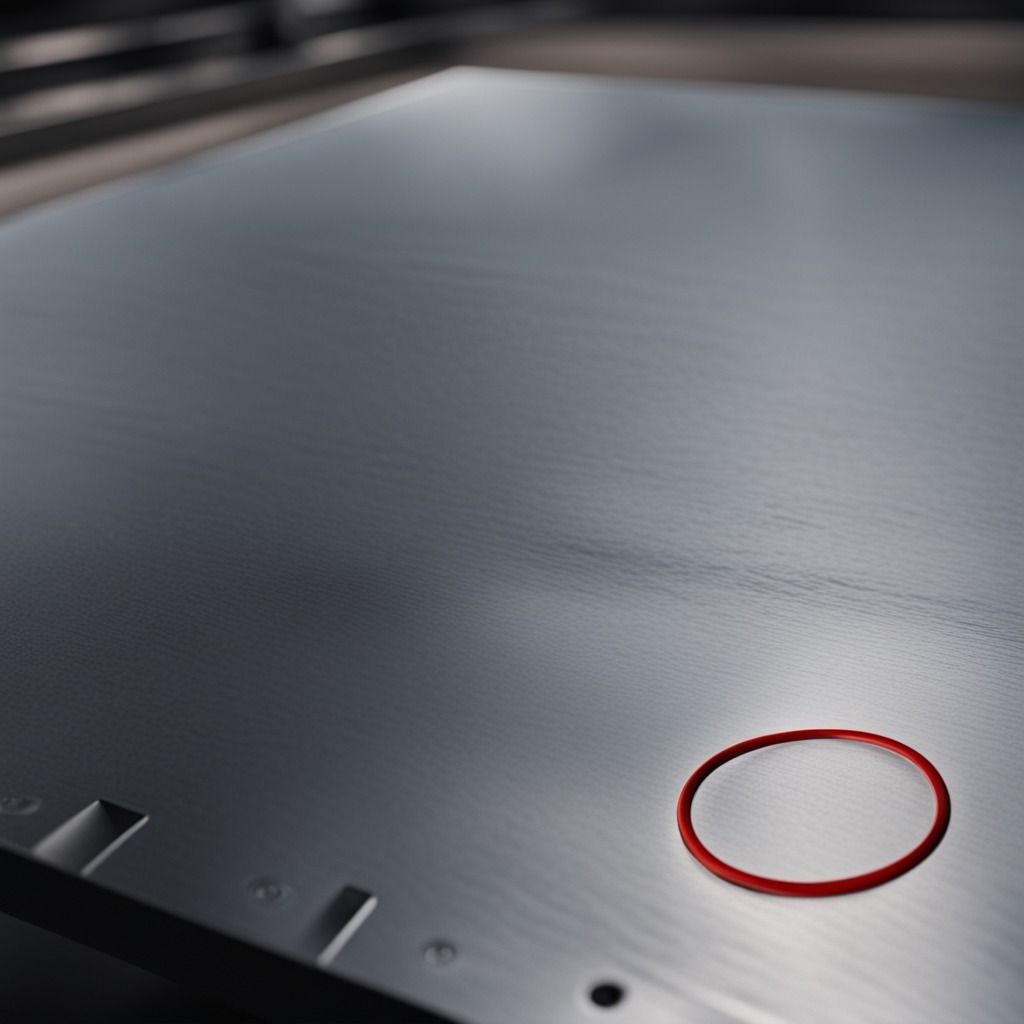
A rubber O-ring lies on the cold steel table in a mining workshop.